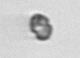
Label: Heterocapsa_rotundata